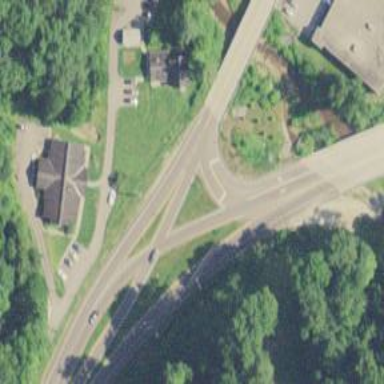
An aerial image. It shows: Stop road.